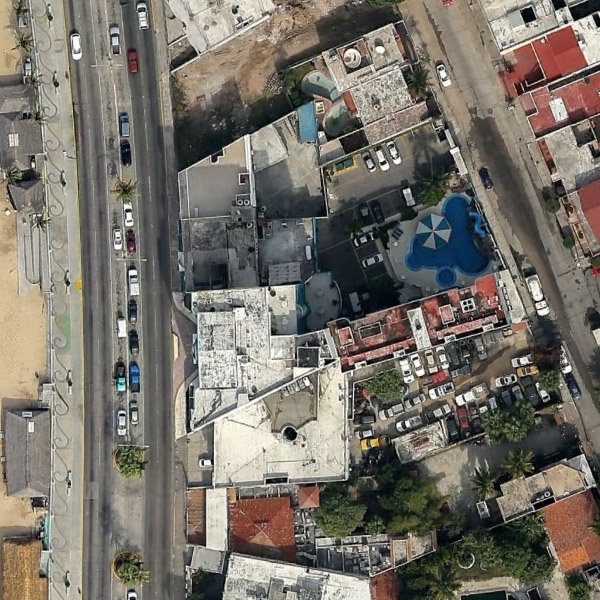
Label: Resort